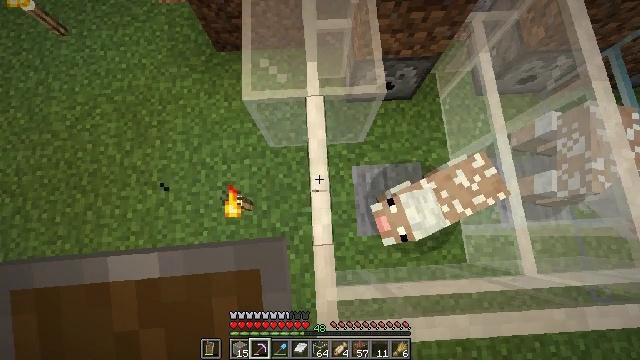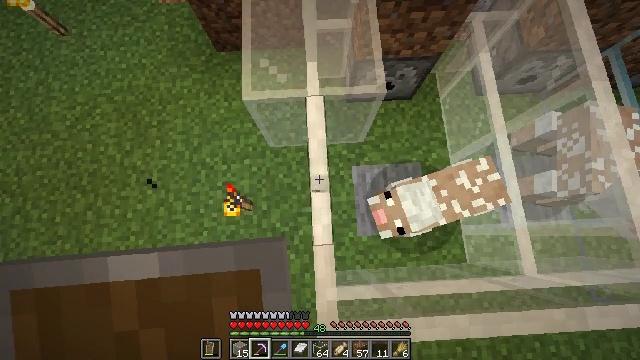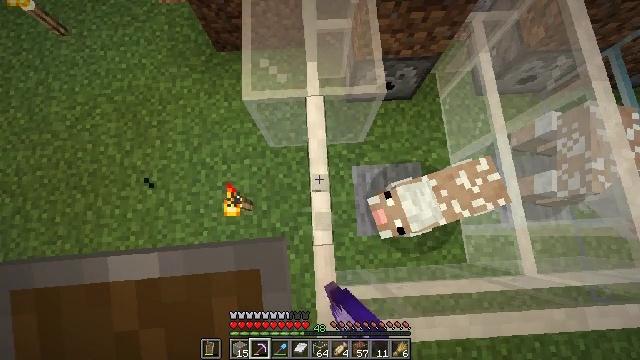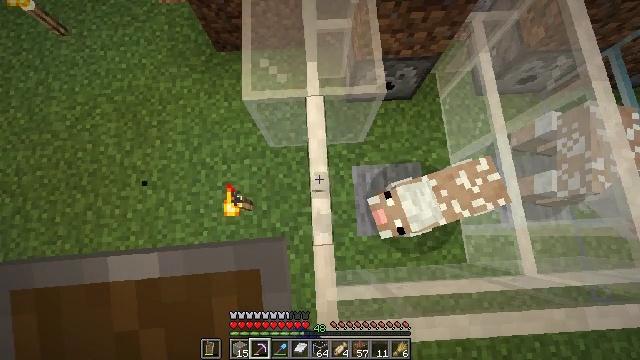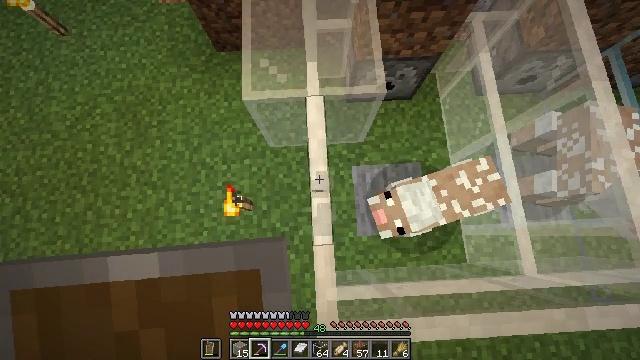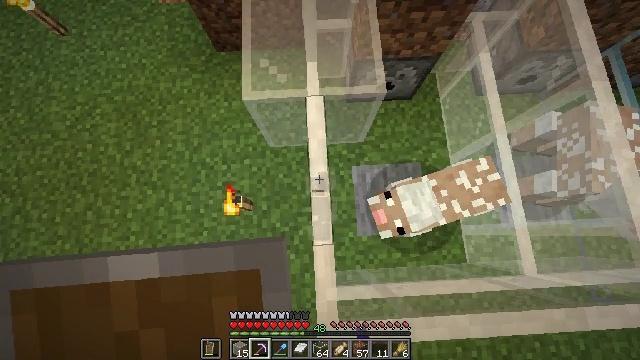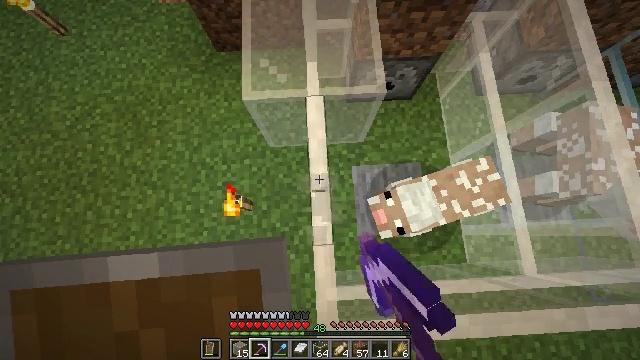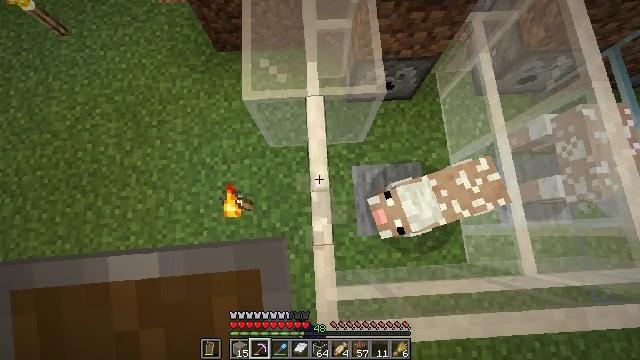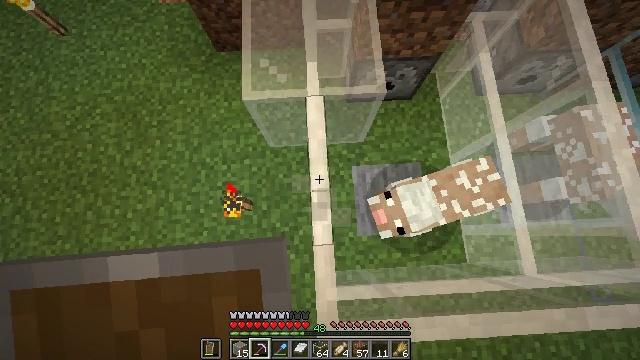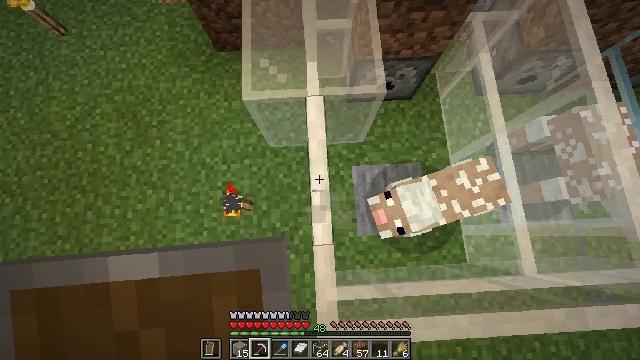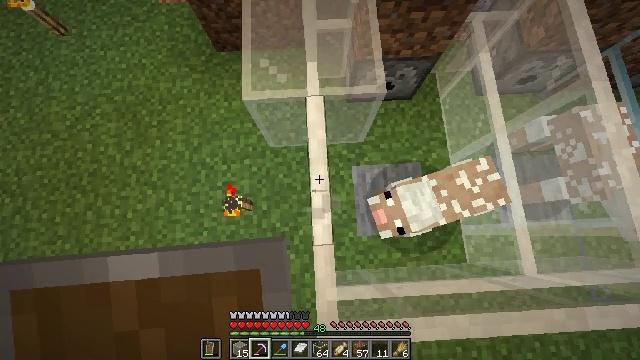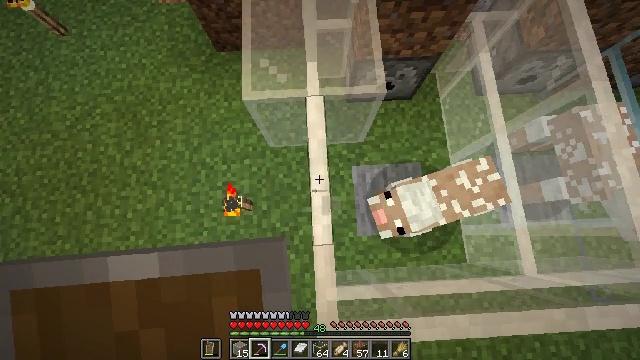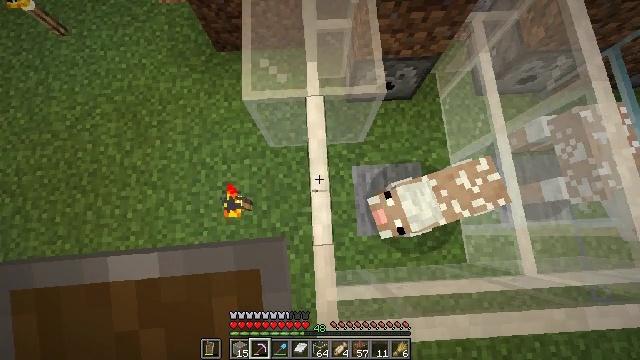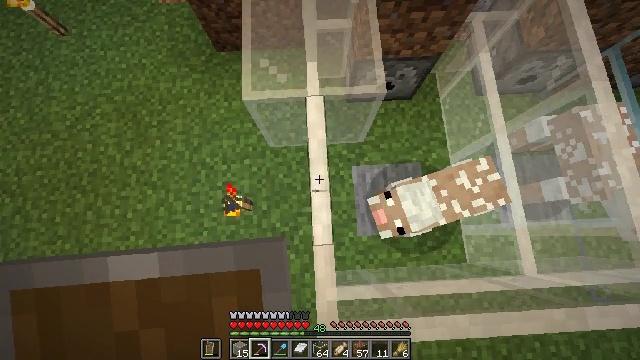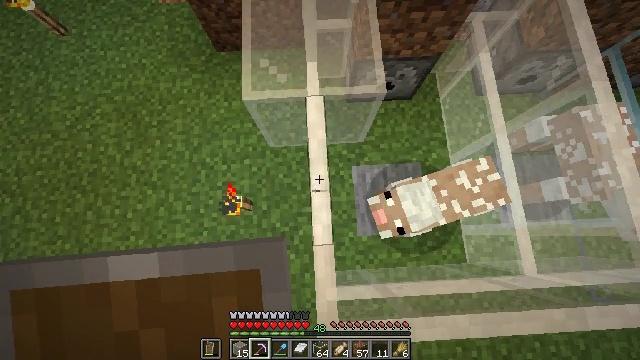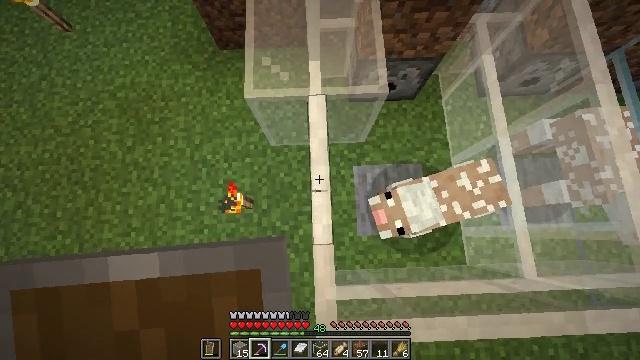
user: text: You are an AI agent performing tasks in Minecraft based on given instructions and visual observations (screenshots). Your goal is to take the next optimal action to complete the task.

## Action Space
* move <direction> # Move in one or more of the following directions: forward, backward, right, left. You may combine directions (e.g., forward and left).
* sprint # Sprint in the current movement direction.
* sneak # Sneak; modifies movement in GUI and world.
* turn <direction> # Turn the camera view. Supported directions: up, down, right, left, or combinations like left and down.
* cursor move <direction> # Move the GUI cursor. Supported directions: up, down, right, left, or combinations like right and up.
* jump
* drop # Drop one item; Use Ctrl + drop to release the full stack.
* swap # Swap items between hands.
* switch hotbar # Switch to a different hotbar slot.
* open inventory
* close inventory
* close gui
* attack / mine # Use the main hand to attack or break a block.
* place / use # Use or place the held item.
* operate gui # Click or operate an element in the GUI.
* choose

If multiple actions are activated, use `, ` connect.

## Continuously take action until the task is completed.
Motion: motion action
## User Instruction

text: Carefully break the white stained glass pane to collect it.
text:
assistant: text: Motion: attack / mine
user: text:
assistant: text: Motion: attack / mine
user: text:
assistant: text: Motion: attack / mine
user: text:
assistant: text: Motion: attack / mine
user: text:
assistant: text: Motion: attack / mine
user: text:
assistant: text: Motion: attack / mine
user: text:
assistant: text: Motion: no_op
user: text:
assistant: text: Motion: no_op
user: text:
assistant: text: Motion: no_op
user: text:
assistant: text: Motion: no_op
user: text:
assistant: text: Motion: no_op
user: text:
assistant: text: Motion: no_op
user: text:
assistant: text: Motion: no_op
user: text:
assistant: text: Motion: no_op
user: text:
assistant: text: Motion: no_op
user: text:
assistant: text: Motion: no_op
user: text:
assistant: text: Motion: no_op
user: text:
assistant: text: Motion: attack / mine
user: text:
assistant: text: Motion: attack / mine
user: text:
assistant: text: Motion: attack / mine
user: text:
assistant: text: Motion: attack / mine
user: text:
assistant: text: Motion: attack / mine
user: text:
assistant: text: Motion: attack / mine
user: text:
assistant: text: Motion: attack / mine
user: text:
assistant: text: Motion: attack / mine
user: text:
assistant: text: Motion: attack / mine
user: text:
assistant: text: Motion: attack / mine
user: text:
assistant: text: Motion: attack / mine
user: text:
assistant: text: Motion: no_op
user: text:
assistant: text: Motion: no_op